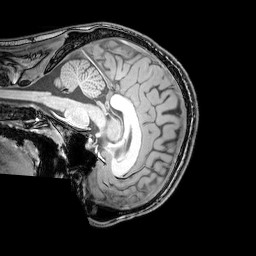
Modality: T1w
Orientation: sagittal
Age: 25
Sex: male
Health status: healthy
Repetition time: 0.081 s
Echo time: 0.037 s